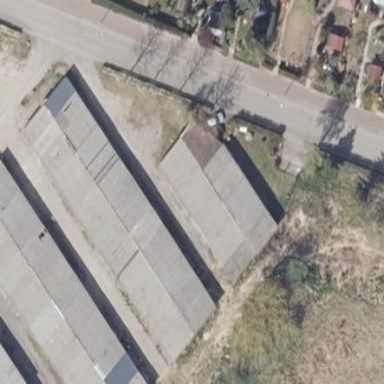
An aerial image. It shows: Group of garages.